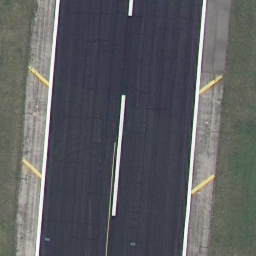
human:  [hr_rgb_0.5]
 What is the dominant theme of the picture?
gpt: runway